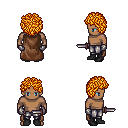
a pixel art fantasy rpg character, male body template, human, dark skin, brown cape, metal pants, light blonde curly afro hairstyle, metal gloves, black shoes, dagger, four views (front, back, left, right), 2x2 character sprite sheet, small pixel art, hard edges, no anti-aliasing